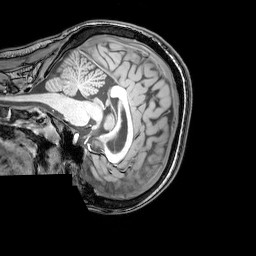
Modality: T1w
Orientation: sagittal
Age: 22
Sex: female
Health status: healthy
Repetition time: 0.081 s
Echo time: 0.037 s